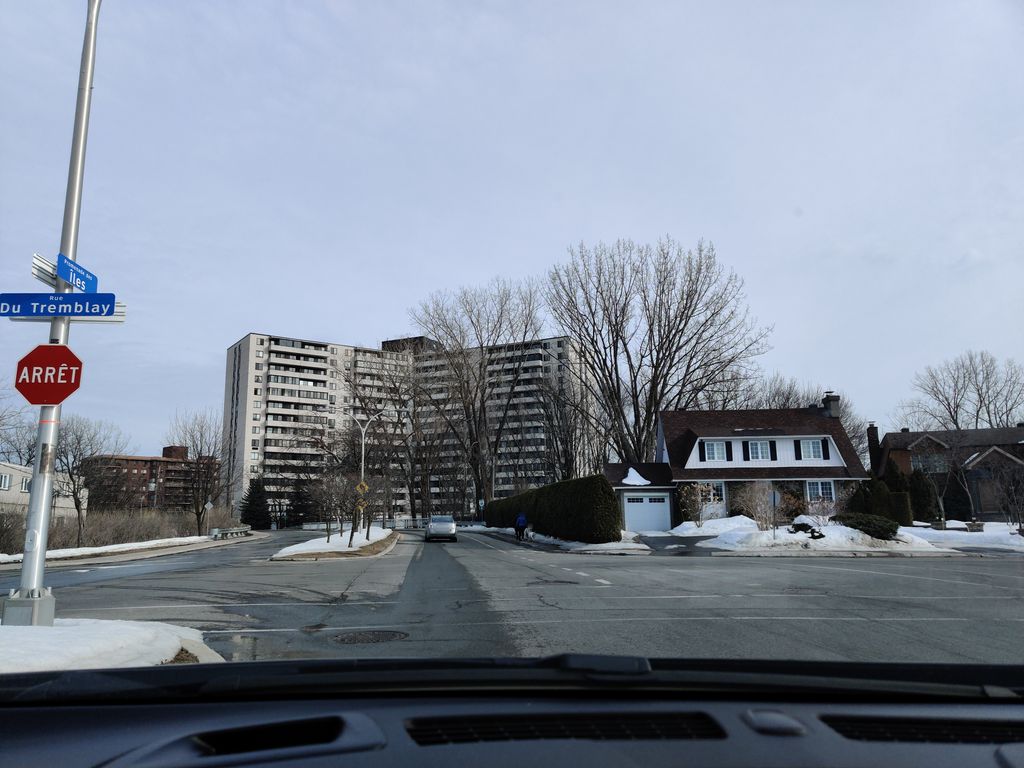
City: montreal